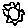
Label: sun